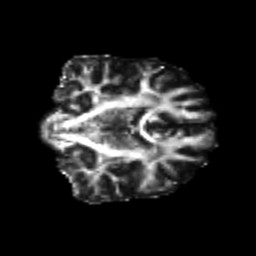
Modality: FA
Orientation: coronal
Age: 20
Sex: female
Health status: healthy
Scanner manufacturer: philips
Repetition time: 7.388 s
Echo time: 0.08599 s